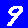
Digit: 9